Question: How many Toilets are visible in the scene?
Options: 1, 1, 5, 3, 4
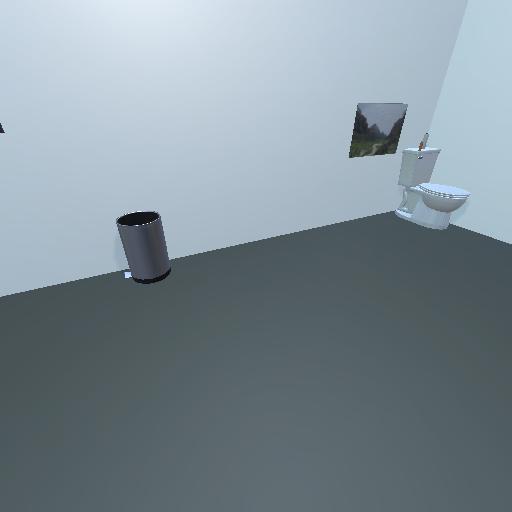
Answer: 1